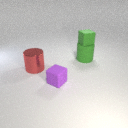
large red metal cylinder to the left of large green rubber cylinder